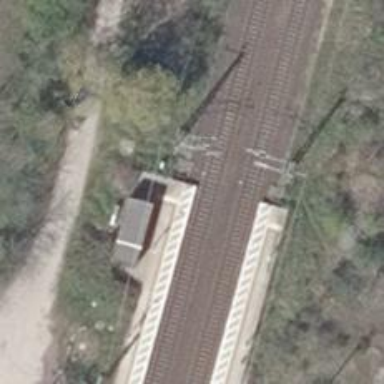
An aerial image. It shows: Platform edge at railway station.